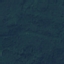
Land use / land cover: Forest